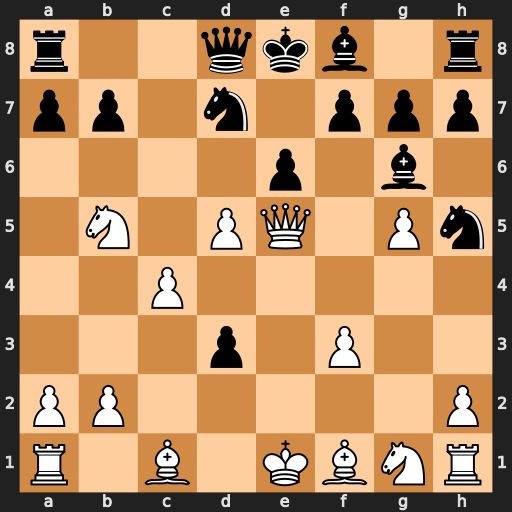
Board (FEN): r2qkb1r/pp1n1ppp/4p1b1/1N1PQ1Pn/2P5/3p1P2/PP5P/R1B1KBNR
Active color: w
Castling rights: KQkq
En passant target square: -
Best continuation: Nc7+ Qxc7 Qxc7